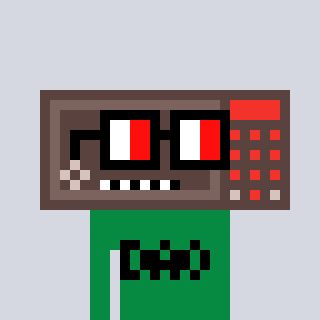
a pixel art character with square glasses with black frames and red eyes, a wallsafe-shaped head and a green-colored body on a cool background